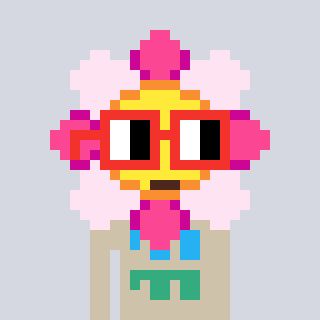
a pixel art character with square red glasses, a flower-shaped head and a bege-colored body on a cool background